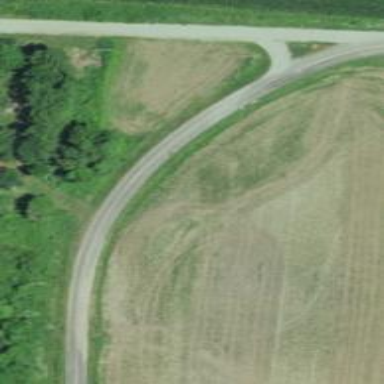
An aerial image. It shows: Tertiary road.